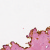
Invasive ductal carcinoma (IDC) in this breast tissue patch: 0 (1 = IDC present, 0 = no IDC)